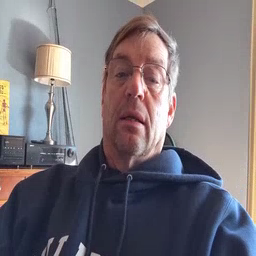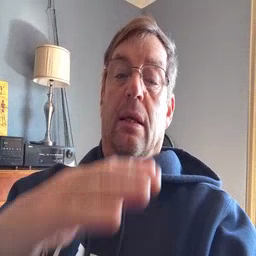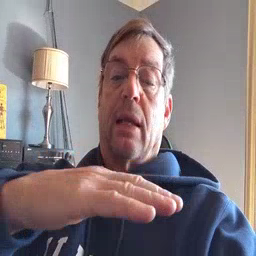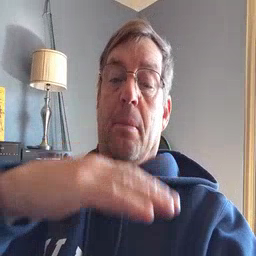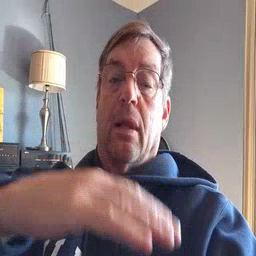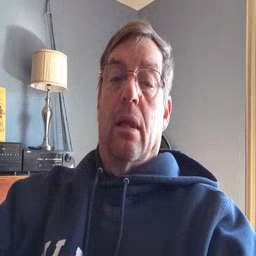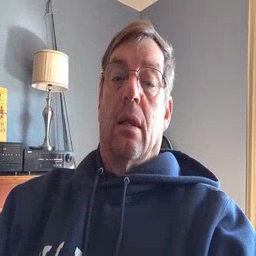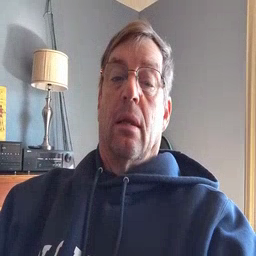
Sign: table